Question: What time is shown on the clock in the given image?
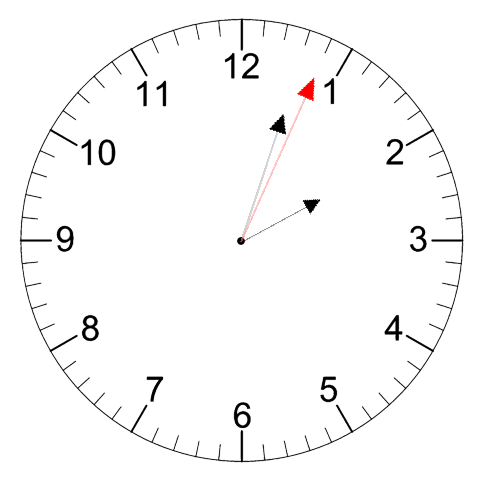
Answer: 02:03:04